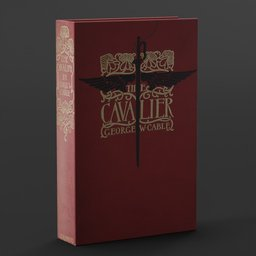
Label: tools